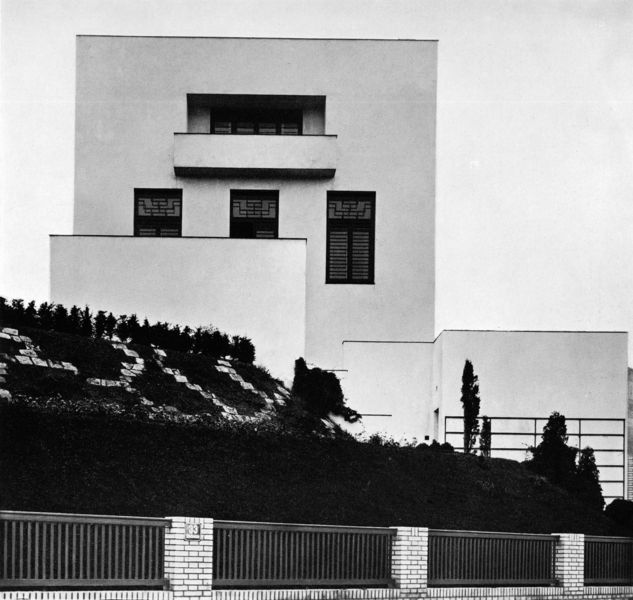
Titel: Haus Müller
Künstler: Adolf Loos
Institution: Prag
Schlagwörter: himmel, weiß, bäume, fenster, schwarz, straße, gebäude, haus, rasen, weg, wiese, zaun, architektur, stein, hügel, büsche, flach, gebüsch, drei, pflanzen, garten, balkon, moderne, hang, modern, mauer, ziegel, hecke, gerade, metall, foto, fotografie, loggia, eckig, schlicht, schwarzweiß, reduziert, kasten, bauhaus, villa, spalier, kubus, gemauert, funktionalismus, weiße fläche, ornamentlos, neues bauen